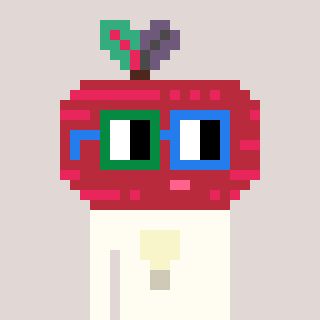
a pixel art character with square green and blue glasses, a beet-shaped head and a grayscale-colored body on a warm background